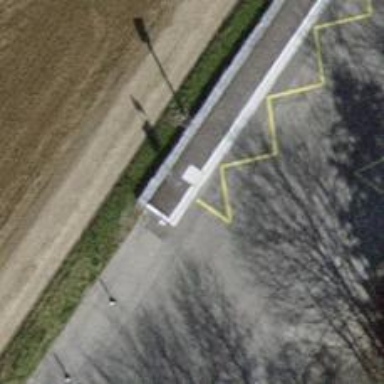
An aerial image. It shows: Platform for public transport. The platform is located by the road.